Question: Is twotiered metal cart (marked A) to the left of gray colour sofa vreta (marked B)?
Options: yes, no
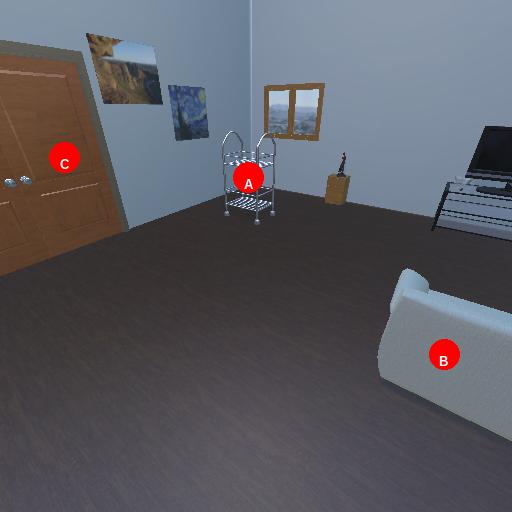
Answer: yes